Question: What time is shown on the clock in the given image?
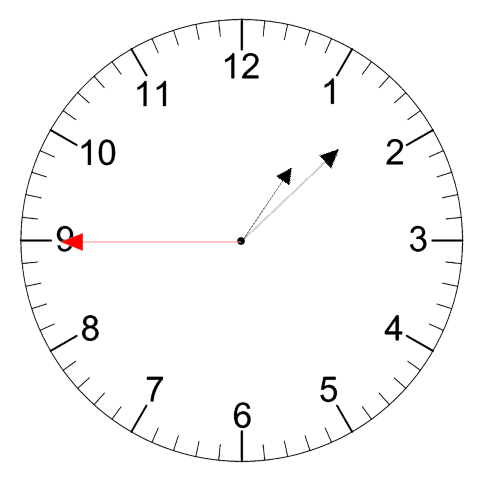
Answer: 01:07:45